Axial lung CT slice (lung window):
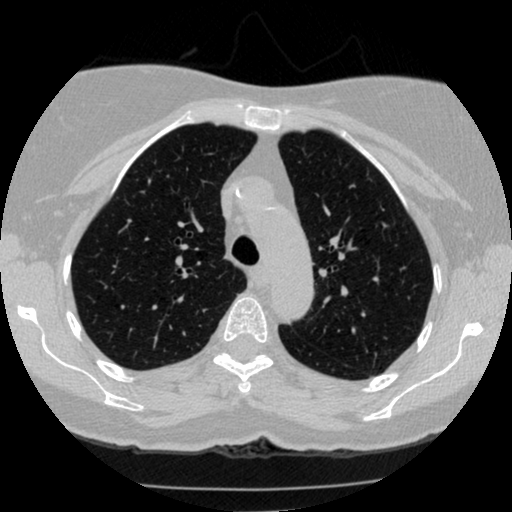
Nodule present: no